Question: I am trying to use Flexboxes in order to strech a panel I created using Materialize.
This is the html that creates my panels:
'''
<div class="row">
<div class="col s6">
<div class="card-panel">
panel1
</div>
<div class="card-panel">
panel2
</div>
<div class="card-panel">
panel3
</div>
</div>
<div class="col s6">
<div class="card-panel">
panel4
</div>
</div>
</div>
'''
And this is the result:

Now I would like to strech 'panel4' in order to make it flush with the bottom of 'panel3'.
Probably this is possible using Flexbox but I can't figure out how to get Materialize and Flexbox to work together
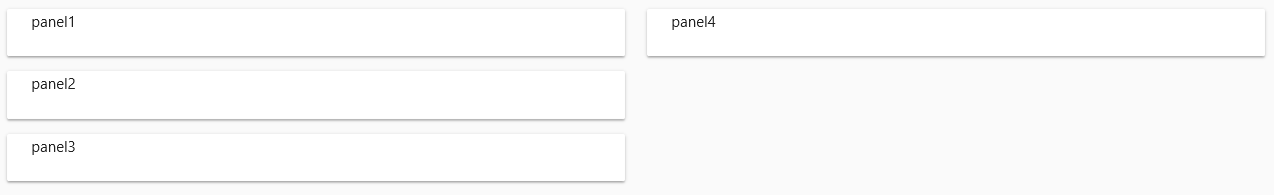
Answer: Materilize uses floats which will be negated under flexbox, so we will have to lay out each column separately using flexbox and 'flex-direction:Column'.
Then we tell each card-panel to be to take upas much space as it can using 'flex:1'.
Like so:
'''
.row {
display: flex;
}
.col {
display: flex;
flex-direction: column;
}
.card-panel {
flex: 1;
}
'''
'''
<link href="https://cdnjs.cloudflare.com/ajax/libs/materialize/1.0.0/css/materialize.min.css" rel="stylesheet" />
<div class="row">
<div class="col s6">
<div class="card-panel">
panel1
</div>
<div class="card-panel">
panel2
</div>
<div class="card-panel">
panel3
</div>
</div>
<div class="col s6">
<div class="card-panel">
panel4
</div>
</div>
</div>
'''